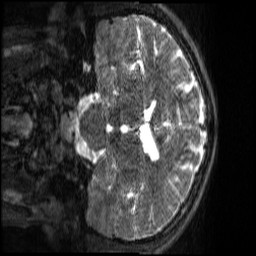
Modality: T2w
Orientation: coronal
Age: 20
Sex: male